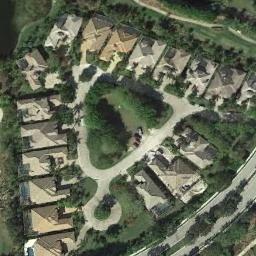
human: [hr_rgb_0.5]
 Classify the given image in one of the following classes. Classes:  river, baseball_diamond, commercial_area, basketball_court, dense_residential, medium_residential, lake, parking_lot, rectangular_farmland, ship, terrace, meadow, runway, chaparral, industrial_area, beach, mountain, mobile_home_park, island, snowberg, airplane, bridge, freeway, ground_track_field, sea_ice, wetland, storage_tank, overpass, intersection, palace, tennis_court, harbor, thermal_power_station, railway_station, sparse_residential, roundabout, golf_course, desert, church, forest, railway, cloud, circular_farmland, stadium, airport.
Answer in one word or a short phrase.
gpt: dense_residential